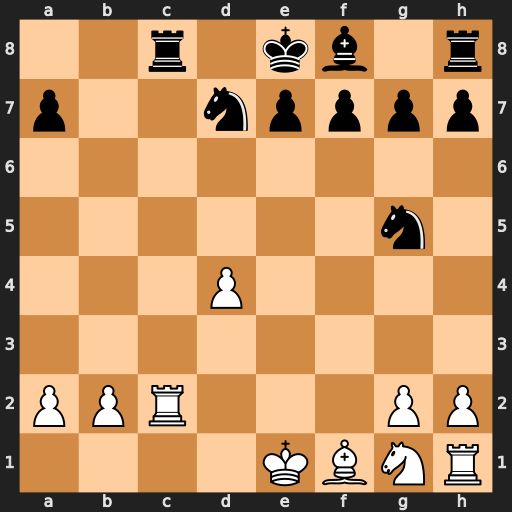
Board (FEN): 2r1kb1r/p2npppp/8/6n1/3P4/8/PPR3PP/4KBNR
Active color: w
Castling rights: Kk
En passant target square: -
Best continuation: Rxc8#